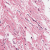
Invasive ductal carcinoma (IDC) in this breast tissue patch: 0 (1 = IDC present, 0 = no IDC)